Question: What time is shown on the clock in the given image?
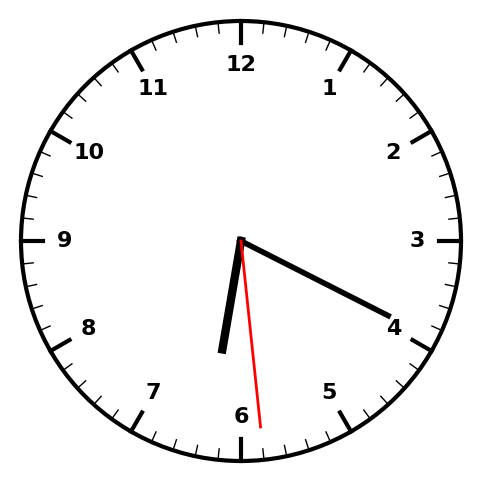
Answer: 06:19:29